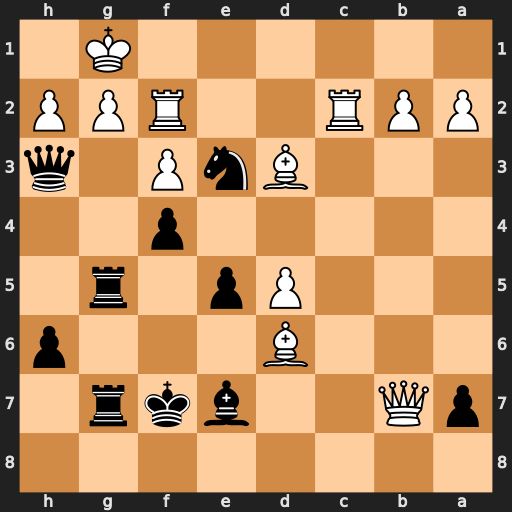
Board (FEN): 8/pQ2bkr1/3B3p/3Pp1r1/5p2/3BnP1q/PPR2RPP/6K1
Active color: b
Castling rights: -
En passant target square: -
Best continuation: Rxg2+ Rxg2 Rxg2+ Rxg2 Qxg2#